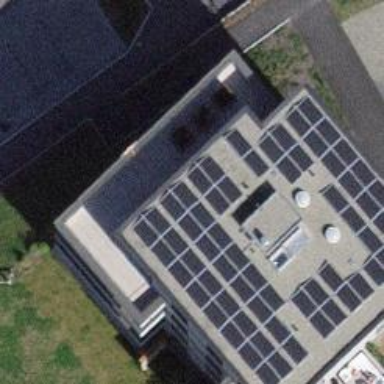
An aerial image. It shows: Solar power generator.